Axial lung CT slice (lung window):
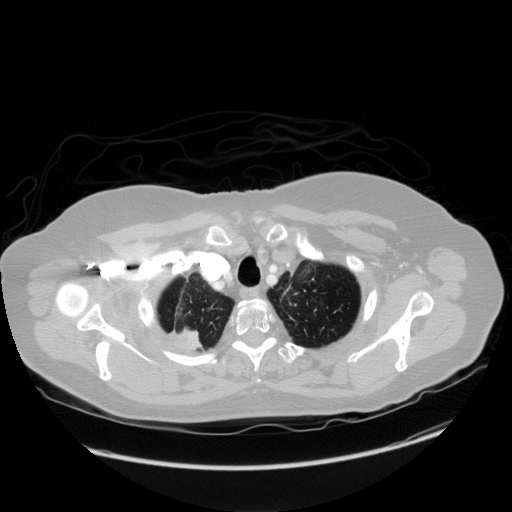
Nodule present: no